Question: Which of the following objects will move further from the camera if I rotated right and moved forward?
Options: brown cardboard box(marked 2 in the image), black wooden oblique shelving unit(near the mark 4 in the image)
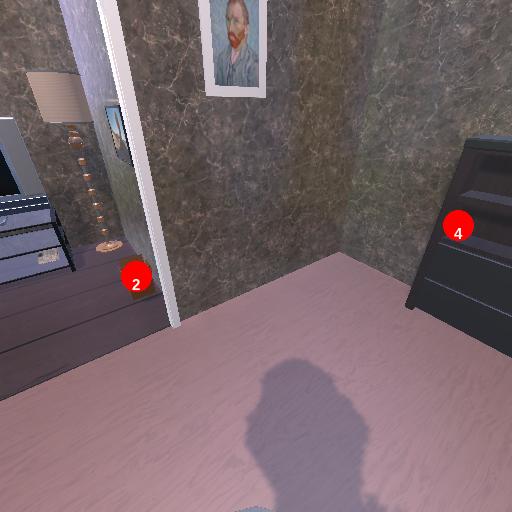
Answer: brown cardboard box(marked 2 in the image)